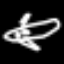
Label: airplane